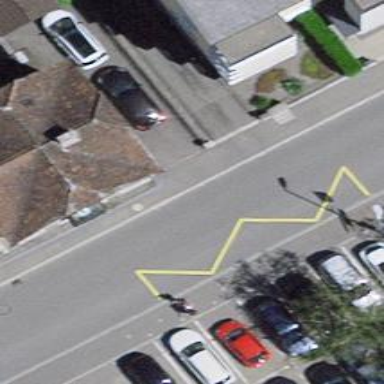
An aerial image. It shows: Unmarked road crossing.